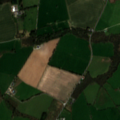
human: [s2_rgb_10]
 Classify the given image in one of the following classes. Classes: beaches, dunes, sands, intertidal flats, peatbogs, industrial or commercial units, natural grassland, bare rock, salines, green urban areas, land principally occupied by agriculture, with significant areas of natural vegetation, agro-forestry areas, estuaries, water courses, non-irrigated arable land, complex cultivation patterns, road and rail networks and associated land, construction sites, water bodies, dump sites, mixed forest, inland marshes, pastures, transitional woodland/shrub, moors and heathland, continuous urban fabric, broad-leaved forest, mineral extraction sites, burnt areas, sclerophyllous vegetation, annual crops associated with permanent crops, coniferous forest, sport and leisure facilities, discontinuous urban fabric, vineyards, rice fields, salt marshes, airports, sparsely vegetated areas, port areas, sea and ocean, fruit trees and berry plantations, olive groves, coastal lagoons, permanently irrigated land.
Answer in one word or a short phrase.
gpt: non-irrigated arable land, pastures